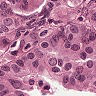
Metastatic tissue present: yes